Field crop: maize
Growth stage: 2
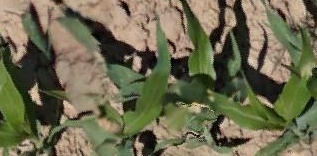
Species: maize